Question: Is there any function etc which avoids overlapping data labels for identical data points in a scatter plot?
I have checked the various questions/responses to textxy, direct.label, and geom_text(), but I haven't been successful. Maybe it's simply not possible.
Here's a sample of the relevant data:
'''
structure(list(cowc = structure(c(5L, 7L, 24L, 24L, 23L, 36L,
34L, 38L, 23L, 6L, 8L, 38L, 38L, 23L, 5L, 7L, 24L, 24L, 23L,
36L, 34L, 38L, 23L, 6L, 8L, 38L, 38L, 23L), .Label = c("AFG",
"ANG", "AZE", "BNG", "BOS", "BUI", "CAM", "CDI", "CHA", "COL",
"CRO", "DOM", "DRC", "ETH", "GNB", "GRG", "GUA", "IND", "INS",
"IRQ", "KEN", "LAO", "LBR", "LEB", "MAL", "MLD", "MZM", "NEP",
"NIC", "PHI", "PNG", "RUS", "RWA", "SAF", "SAL", "SIE", "SOM",
"SUD", "TAJ", "UKG", "YAR", "ZIM"), class = "factor"), conflict = c("Bosnia 92-95",
"Cambodia 70-91", "Lebanon 58-58", "Lebanon 75-89", "Liberia 89-93",
"SieLeo 91-96", "Stafrica 83-91", "Sudan 63-72", "Liberia 94-96",
"Burundi <PHONE>", "Cote d'Ivoire 2002-2007", "Darfur, Sudan 2003-2010",
"Sudan 83-05", "Liberia <PHONE>", "Bosnia 92-95", "Cambodia 70-91",
"Lebanon 58-58", "Lebanon 75-89", "Liberia 89-93", "SieLeo 91-96",
"Stafrica 83-91", "Sudan 63-72", "Liberia 94-96", "Burundi <PHONE>",
"Cote d'Ivoire 2002-2007", "Darfur, Sudan 2003-2010", "Sudan 83-05",
"Liberia <PHONE>"), totalps = c(3L, 2L, 2L, 2L, 1L, 3L, 4L,
3L, 1L, 3L, 3L, 4L, 3L, 3L, 3L, 2L, 2L, 2L, 1L, 3L, 4L, 3L, 1L,
3L, 3L, 4L, 3L, 3L), vetotype = structure(c(1L, 1L, 1L, 1L, 1L,
1L, 1L, 1L, 1L, 1L, 1L, 1L, 1L, 1L, 2L, 2L, 2L, 2L, 2L, 2L, 2L,
2L, 2L, 2L, 2L, 2L, 2L, 2L), .Label = c("strictvetos", "lenientvetos"
), class = "factor"), intensity = c(3L, 4L, 2L, 5L, 2L, 2L, 2L,
2L, 2L, 3L, 2L, 2L, 2L, 2L, 3L, 4L, 2L, 6L, 2L, 2L, 4L, 2L, 2L,
3L, 3L, 2L, 2L, 2L)), .Names = c("cowc", "conflict", "totalps",
"vetotype", "intensity"), class = "data.frame", row.names = c(NA,
-28L))
'''
Here's my code:
'''
vetotype.plot <- ggplot(vetotype.x, aes(x=totalps, y=intensity, color=conflict))+
geom_point() +
labs(x="number of power-sharing arenas", y="intensity") +
ggtitle("Number of Power-Sharing areas and Veto intensity") +
geom_text(aes(label=conflict),hjust=0, vjust=0, size=4)+
scale_x_continuous(limits=c(1, 5))+
theme(legend.position="none")+
facet_wrap(~vetotype, nrow=2)
plot(vetotype.plot)
'''
And below is my graph. I manually highlighted those data points which are overlapping.
What I am looking for is an 'automatic' way to get the labels of the overlapping data points displayed in way so that they don't overlap. Is there any function for this purpose? Many thanks!

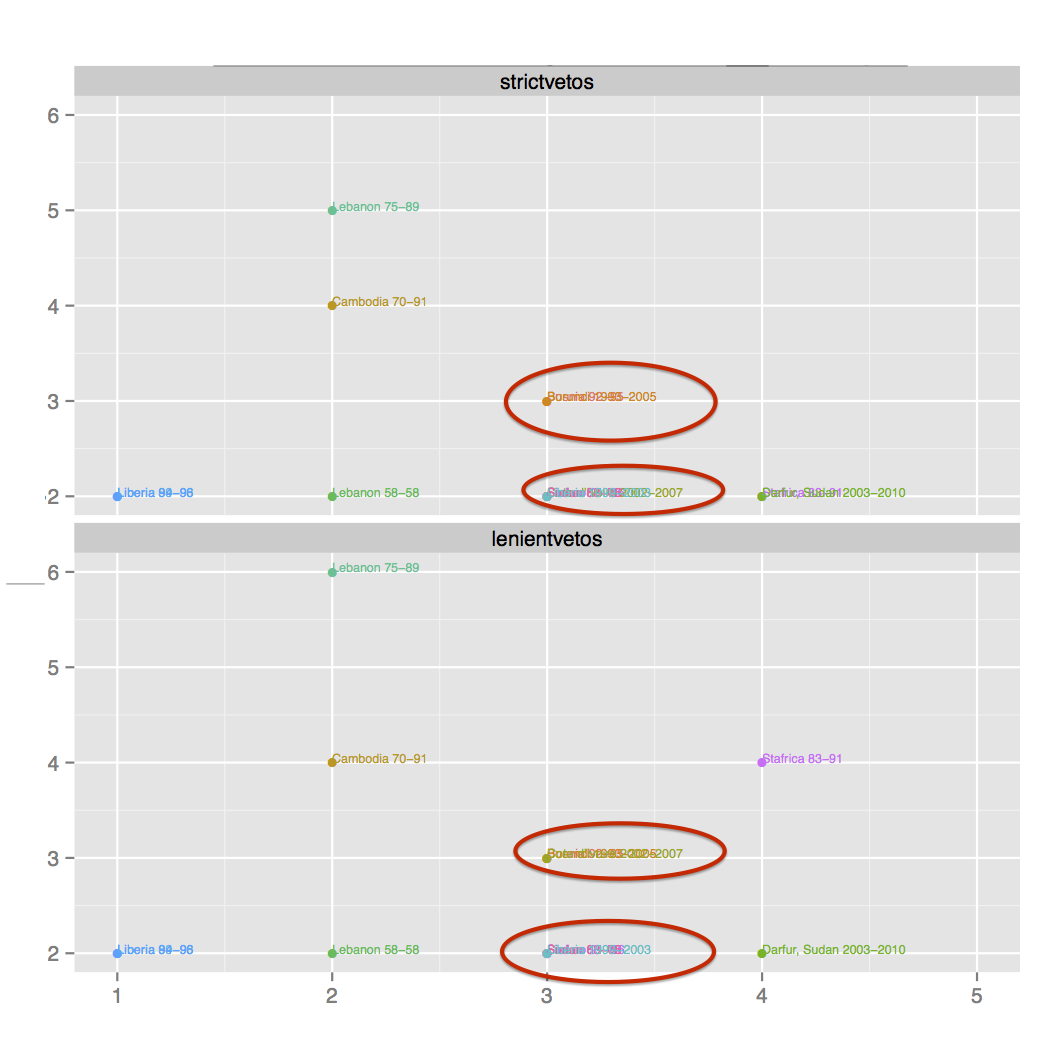
Answer: This is not a completely general solution, but it does seem to work in your case.
'''
library(ggplot2)
# identify duplicated points
dupes <- aggregate(conflict~totalps+intensity+vetotype,vetotype.x,length)
colnames(dupes)[4] = "dupe"
df <- merge(vetotype.x,dupes) # add dupe column
df$vjust <- 0 # default vertical offset is 0
# calculate vertical offsets based on number of dupes
for (i in 2:max(df$dupe)) df[df$dupe==i,]$vjust<-seq(-trunc(i/2),-trunc(i/2)+i-1)
# render the plot
vetotype.plot <- ggplot(df, aes(x=totalps, y=intensity, color=conflict))+
geom_point() +
labs(x="number of power-sharing arenas", y="intensity") +
ggtitle("Number of Power-Sharing areas and Veto intensity") +
geom_text(aes(label=conflict,vjust=vjust), hjust=0,size=4)+
scale_x_continuous(limits=c(1, 5))+
scale_y_continuous(limits=c(1, 6))+
theme(legend.position="none")+
facet_wrap(~vetotype, nrow=2)
plot(vetotype.plot)
'''